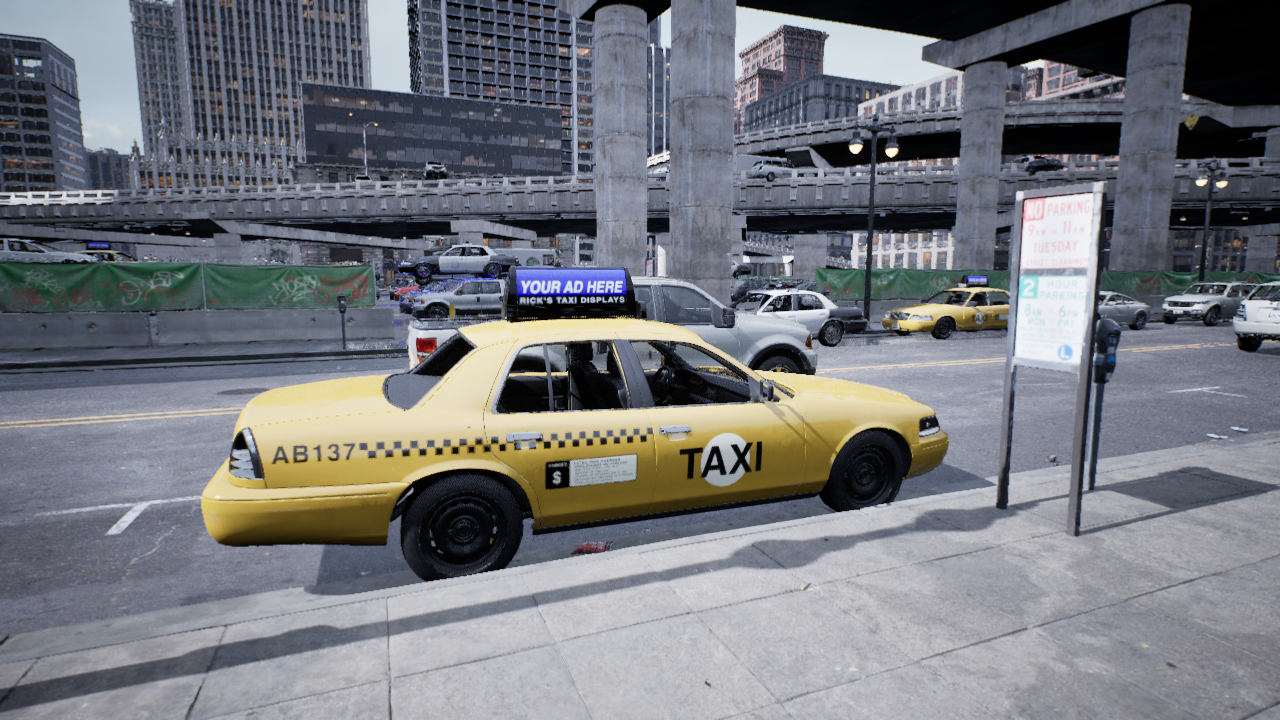
Venue: downtown
Lighting: overcast
Vehicle rig: pickup